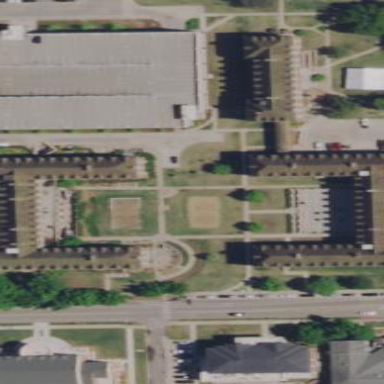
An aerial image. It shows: Dormitory building.